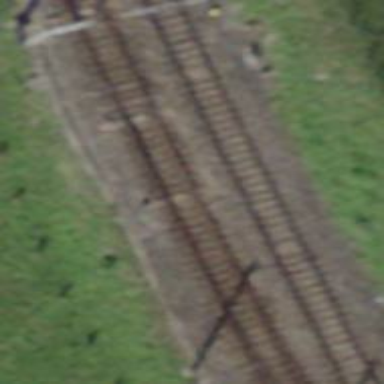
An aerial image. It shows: Railway switch.